Question: I'm developing .Net 4.0 C# Windows Forms app which hosts WCF service on some predefined port (let's say 12345). We have another iPad app which talks to this WCF service - and this connection is blocked by windows firewall. My users always have troubles with it because they have to remember to add this app to exception list etc - which causes frustration.
- I do understand I can programatically update rules in Windows Firewall. However, that would require admin privileges which is not always feasible. For example, I'm thinking about ClickOnce deployments some time in the future - not sure how it will work with this. So I'm still wondering what should I do in order to get that dialog.
---
thanks to @alexw answer below, I was able to get the dialog using this simple code:
'''
IPAddress ipAddress = Dns.GetHostEntry(Dns.GetHostName()).AddressList[0];
IPEndPoint ipLocalEndPoint = new IPEndPoint(ipAddress, 12345);
TcpListener t = new TcpListener(ipLocalEndPoint);
t.Start();
t.Stop();
'''
and more - it's NOT possible to get this popup for WCF service as <URL>:
> Self-hosted HTTP addressing for WCF is not integrated into the Windows
firewall. An exception must be added to the firewall configuration to
allow inbound connections using a particular URL.

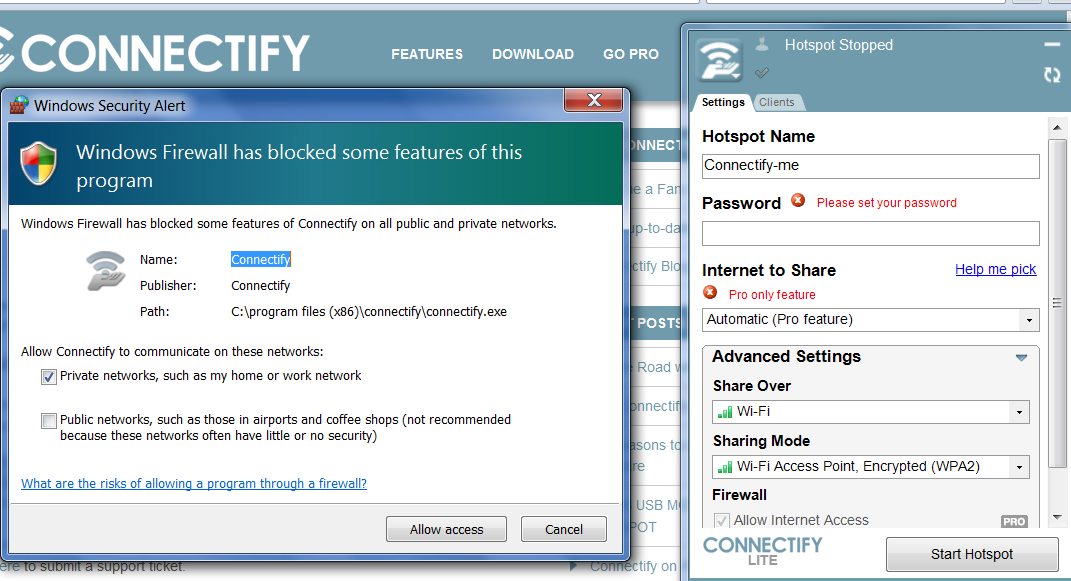
Answer: I'm not sure what conditions need to be met to expose this dialog, I would assume an application that attempts to open a listening port on a vanilla Windows instance should always display this dialog. Why don't you try adding your application to the 'authorized applications' list, or opening the port manually using the Windows Firewall COM interop (NetFwTypeLib)?
<URL>